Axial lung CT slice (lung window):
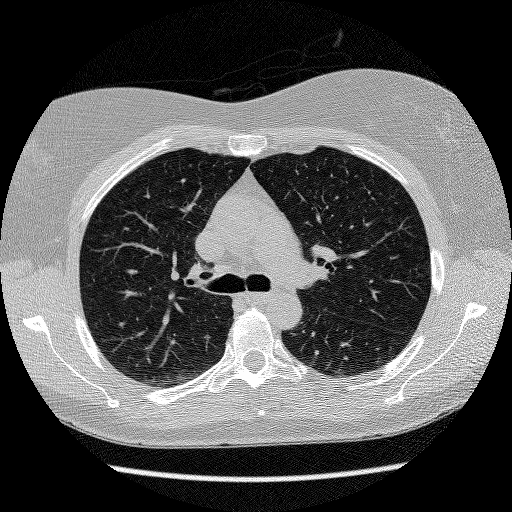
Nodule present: no